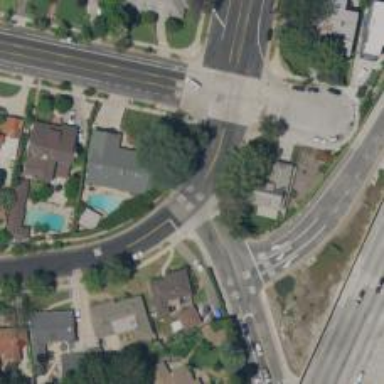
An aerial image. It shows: Road with stop sign.